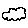
Label: cloud